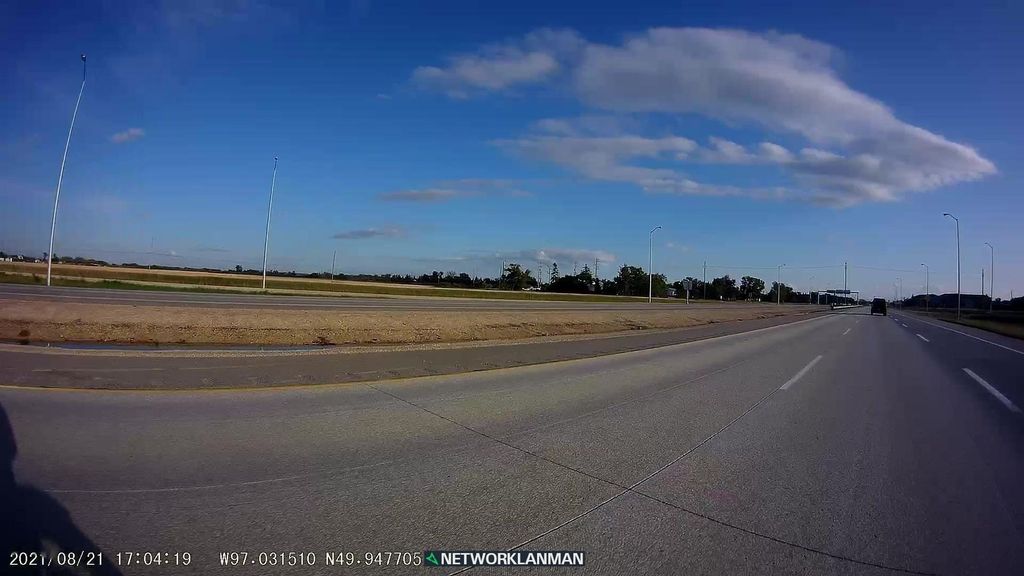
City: winnipeg